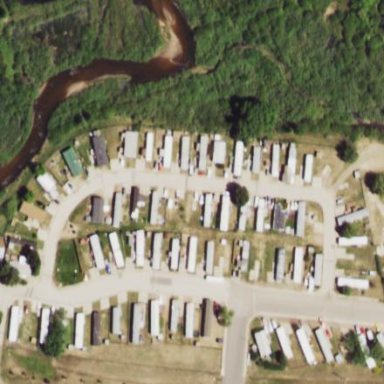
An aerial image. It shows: Residential area consisting of mobile homes.